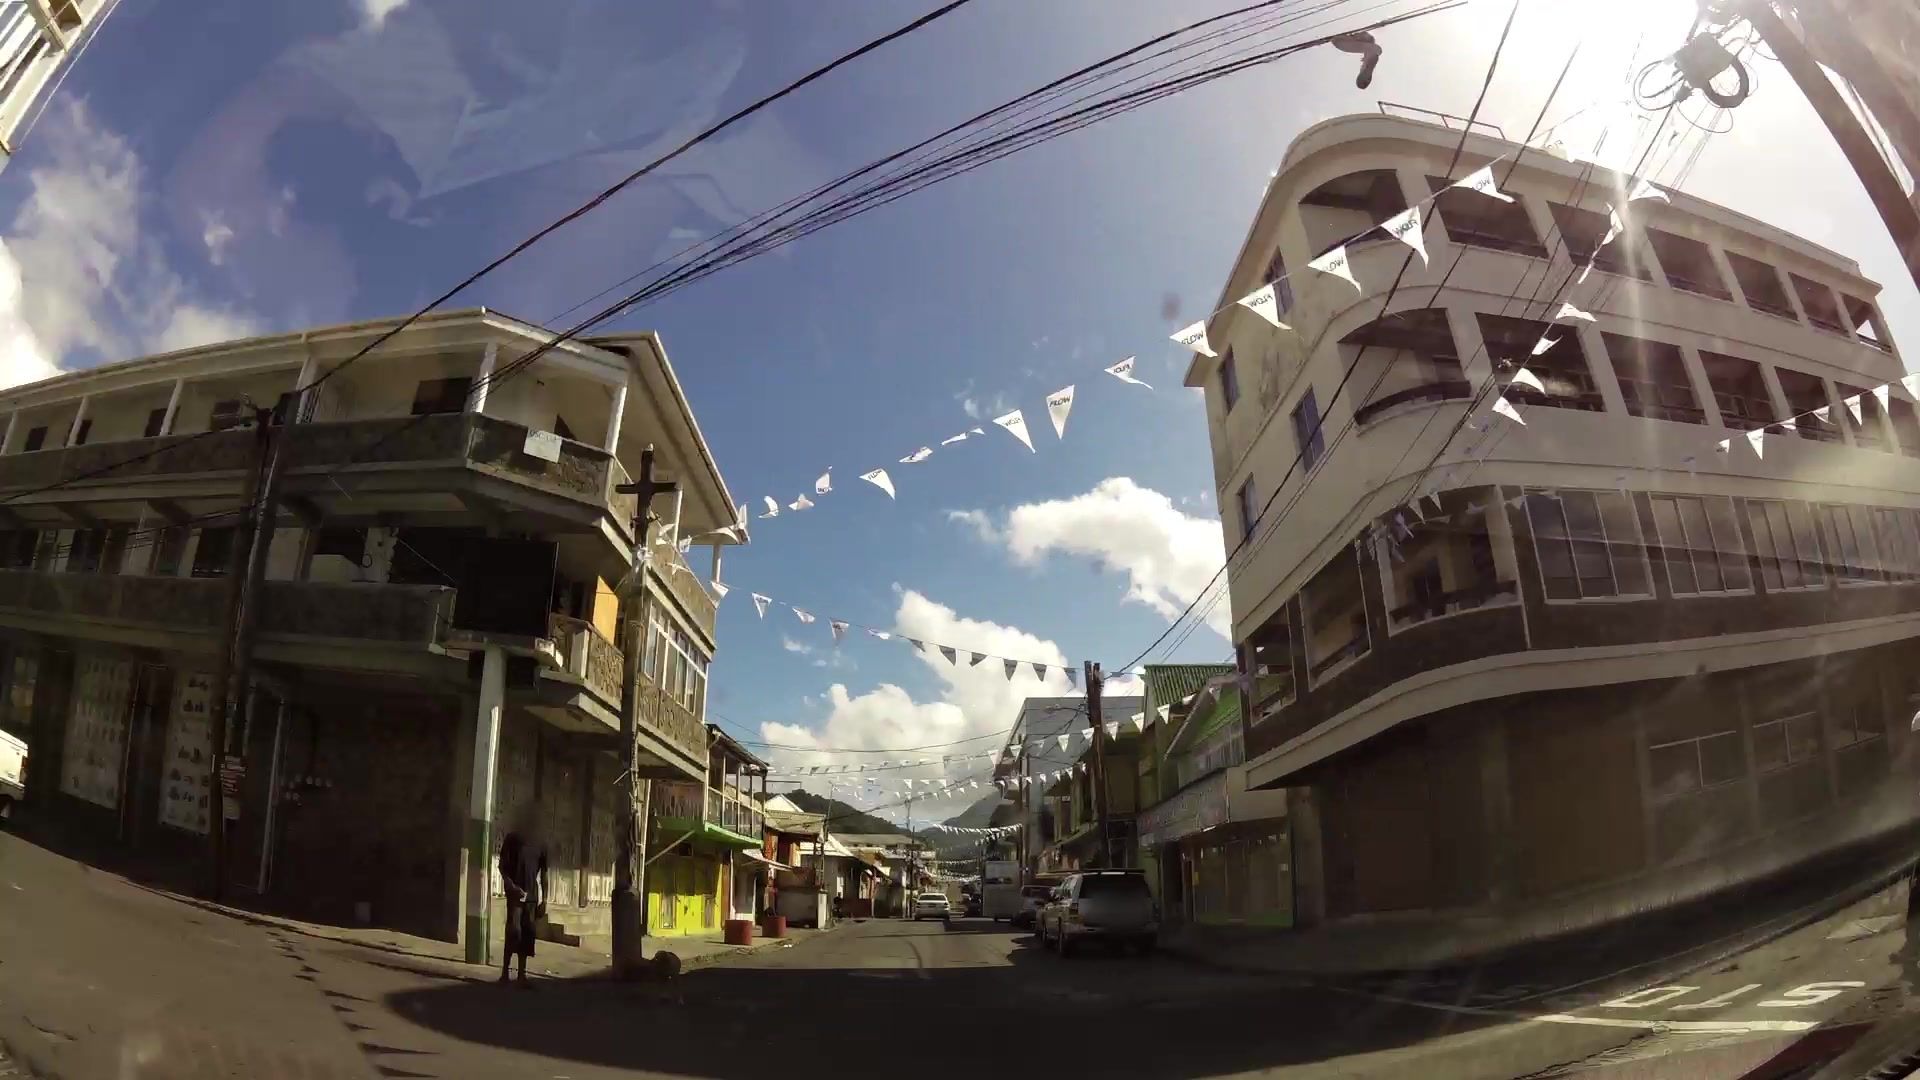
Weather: clear
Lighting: day
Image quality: good
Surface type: driving surface
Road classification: secondary
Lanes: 1
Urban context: dense urban cluster
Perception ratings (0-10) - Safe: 0.46, Lively: 7.36, Beautiful: 5.87, Boring: 4.08, Depressing: 4.44, Wealthy: 0.85